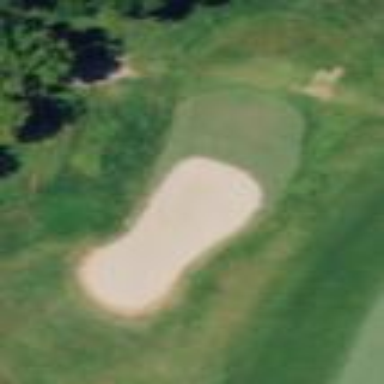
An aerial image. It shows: Sand bunker on golf course.